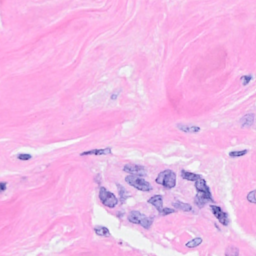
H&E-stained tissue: Breast